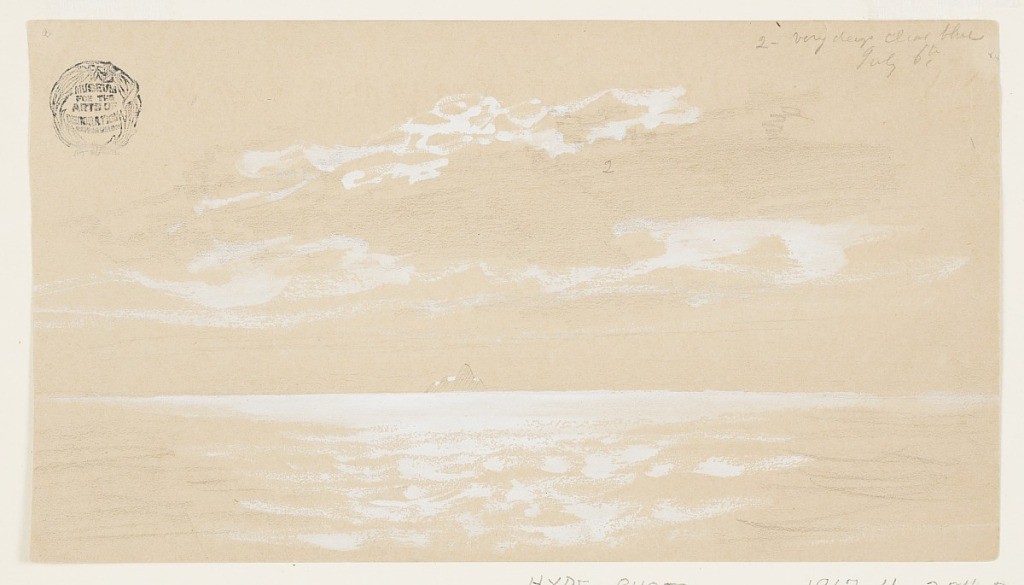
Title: Distant Iceberg at Sea, Canada
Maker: Frederic Edwin Church, American, 1826–1900
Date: July 6, 1859
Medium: Graphite and white gouache on light brown wove paper
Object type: Drawing
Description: Seascape sketch showing a view of a distant iceberg at sea near the coasts of Newfoundland and Labrador, Canada. The foreground is comprised of rippling ocean water that brightly reflects the sun's glowing light. In the distance, on the horizon at center, a single iceberg is visible, highlighted in white gouache and characterized by its single prominent peak. Backlit, silver-lined clouds hang in the sky above.